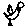
Label: bird